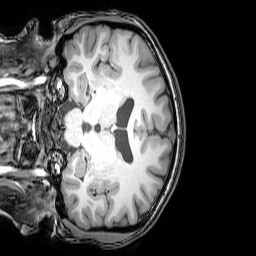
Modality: T1w
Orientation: coronal
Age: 22
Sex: female
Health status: healthy
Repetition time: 0.081 s
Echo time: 0.037 s